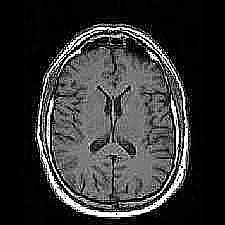
Label: notumor